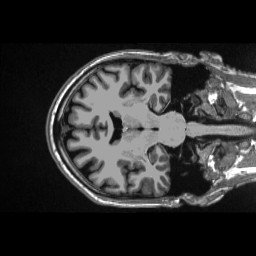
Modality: T1w
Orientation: axial